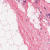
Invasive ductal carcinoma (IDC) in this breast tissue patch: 1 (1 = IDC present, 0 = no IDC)